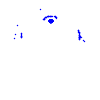
Particle: electron